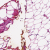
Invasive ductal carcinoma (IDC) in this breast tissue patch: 0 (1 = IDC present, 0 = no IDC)